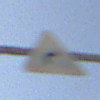
Verkehrszeichen: KurveRechts
Umgebung: Outdoor, RoadRail
Tageszeit: Midday
Wetter: PartlyCloudy
Licht: Natural
Jahreszeit: NotSpecified
Kontrast: HighContrast